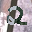
Label: 2